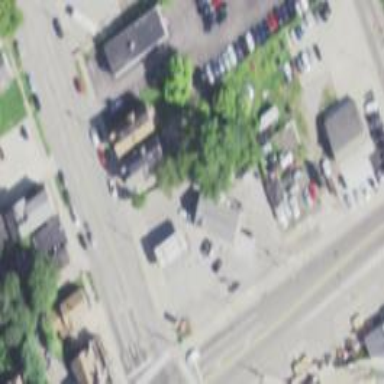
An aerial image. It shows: Convenience shop.